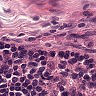
Metastatic tissue present: no